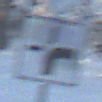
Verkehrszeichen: VerlaufVorfahrtsstrasse3
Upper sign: Vorfahrtsstrasse
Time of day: MorningAfternoon
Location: Outdoor (Nature)
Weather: Clear
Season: Winter
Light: Natural